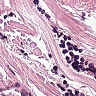
Metastatic tissue present: no